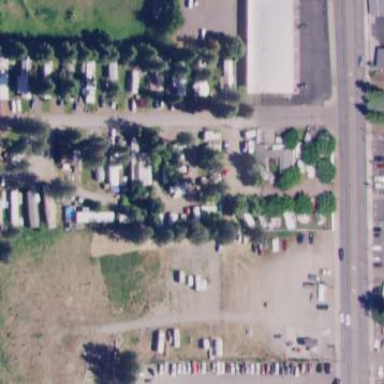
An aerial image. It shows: Caravan site for tourism.